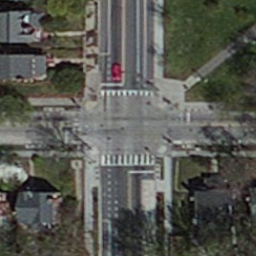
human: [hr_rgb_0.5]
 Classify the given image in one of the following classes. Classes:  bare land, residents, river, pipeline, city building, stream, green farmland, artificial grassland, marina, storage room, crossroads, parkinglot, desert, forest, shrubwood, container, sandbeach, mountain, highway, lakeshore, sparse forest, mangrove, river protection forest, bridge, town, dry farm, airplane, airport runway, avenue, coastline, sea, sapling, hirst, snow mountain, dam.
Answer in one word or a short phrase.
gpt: crossroads